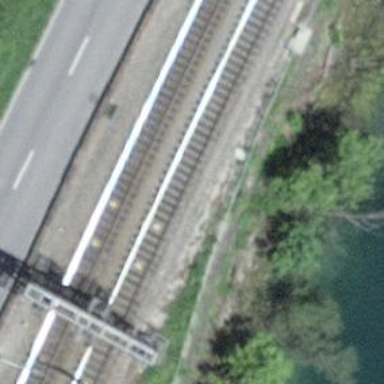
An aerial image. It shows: Single-track railway bridge with contact lines for electrification.